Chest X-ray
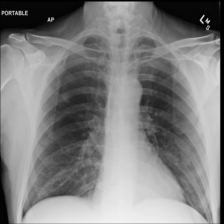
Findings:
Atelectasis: negative
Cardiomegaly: negative
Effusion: negative
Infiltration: negative
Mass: negative
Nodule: negative
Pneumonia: negative
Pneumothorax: negative
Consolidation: negative
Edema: negative
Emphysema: negative
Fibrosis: negative
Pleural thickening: negative
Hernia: negative